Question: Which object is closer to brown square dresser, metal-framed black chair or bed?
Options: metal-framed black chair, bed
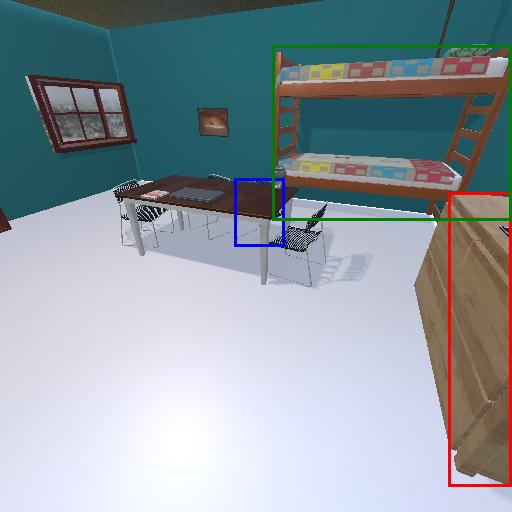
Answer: metal-framed black chair